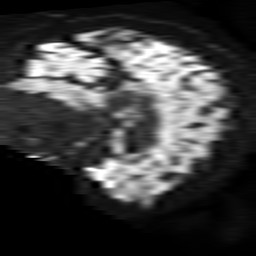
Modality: TRACE
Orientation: sagittal
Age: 73
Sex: female
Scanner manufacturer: philips
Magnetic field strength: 1.5 T
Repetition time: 4.6 s
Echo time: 0.08631 s